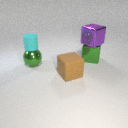
large green metal cube behind large brown rubber cube